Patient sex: F
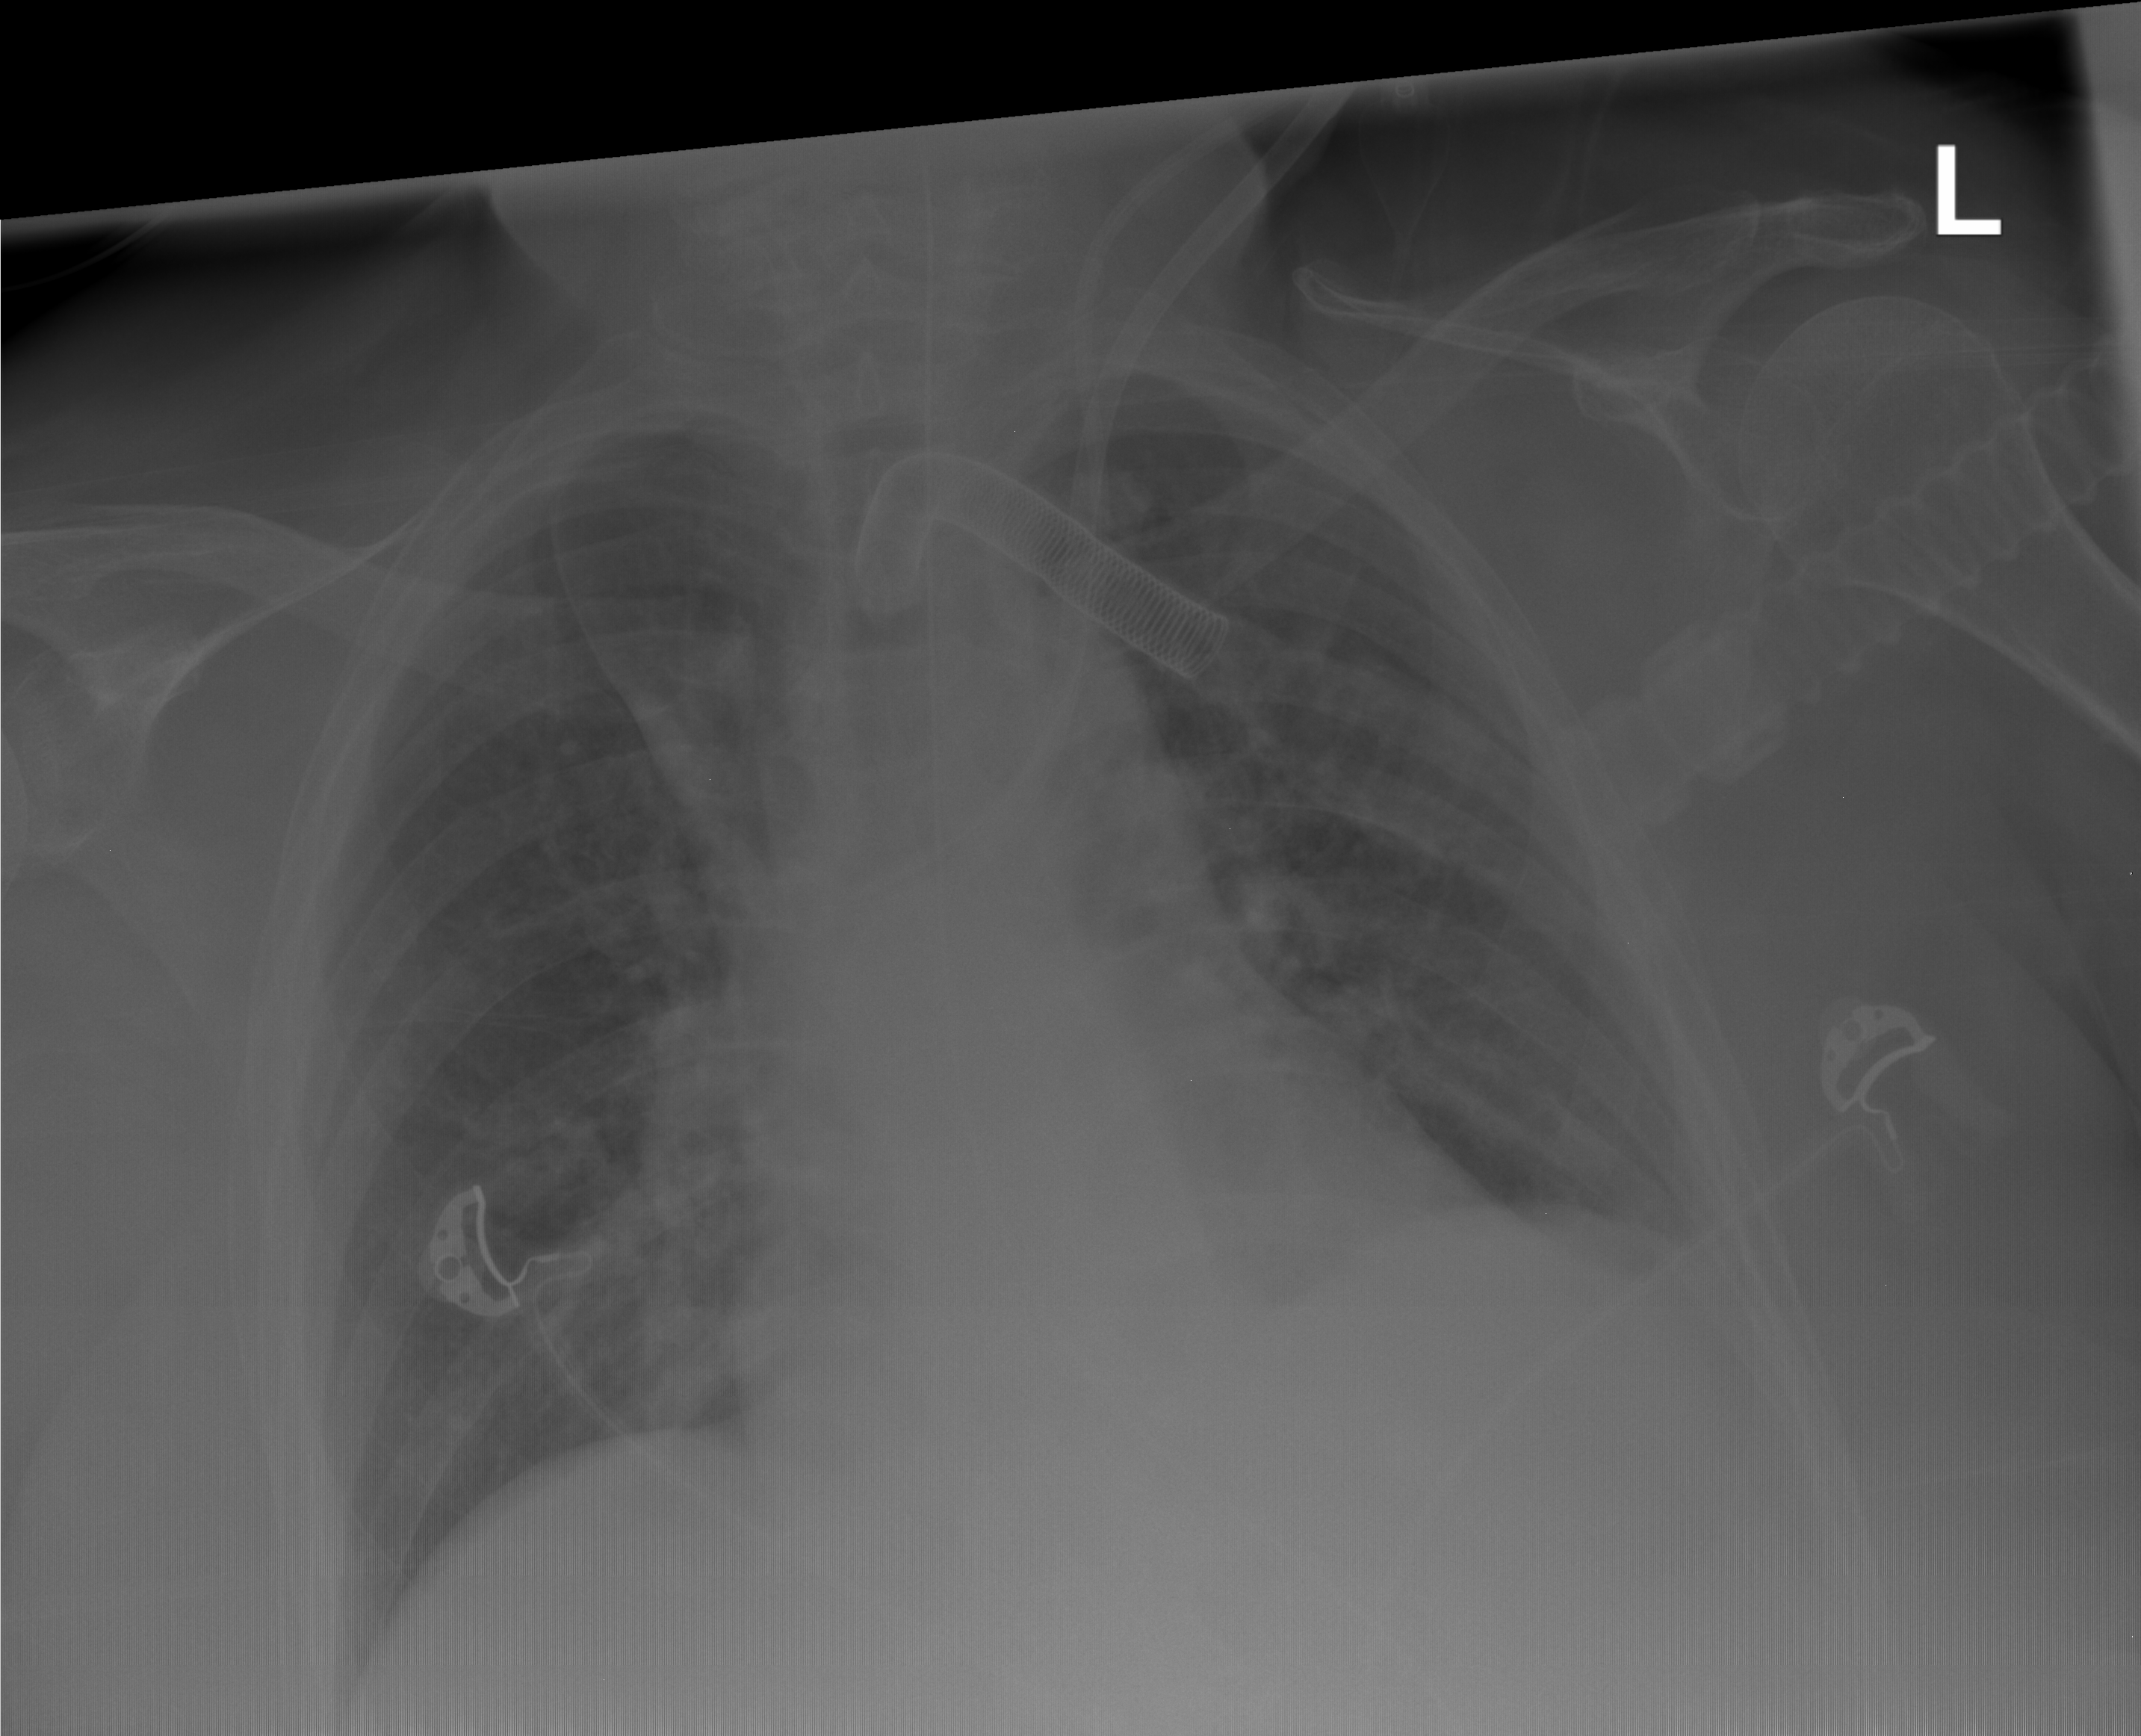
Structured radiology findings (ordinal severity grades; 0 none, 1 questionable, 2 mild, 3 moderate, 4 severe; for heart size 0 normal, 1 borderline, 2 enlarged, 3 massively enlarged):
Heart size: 2
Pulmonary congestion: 1
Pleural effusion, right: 0
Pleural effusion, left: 0
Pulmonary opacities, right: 2
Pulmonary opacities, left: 1
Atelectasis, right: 1
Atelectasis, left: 1